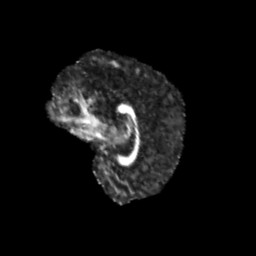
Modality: FA
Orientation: sagittal
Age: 13
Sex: female
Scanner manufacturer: siemens
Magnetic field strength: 3 T
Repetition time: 3.8 s
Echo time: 0.07 s